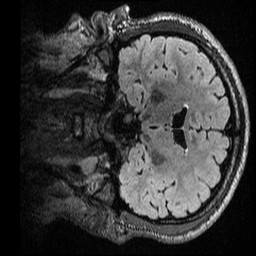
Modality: T2w
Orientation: coronal
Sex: male
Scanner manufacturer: ge
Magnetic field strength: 3 T
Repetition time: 6 s
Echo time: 0.1299 s